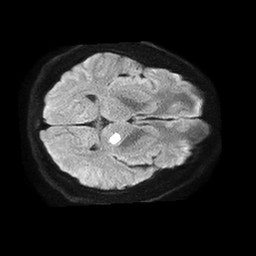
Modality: TRACE
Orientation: axial
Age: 47
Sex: female
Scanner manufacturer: philips
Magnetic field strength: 1.5 T
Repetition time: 4.6 s
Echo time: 0.08631 s